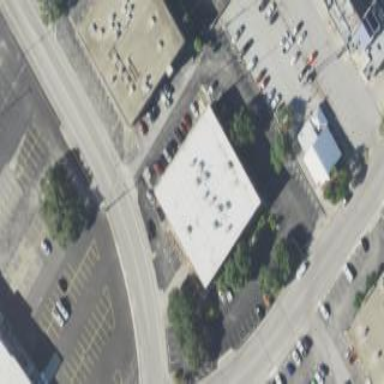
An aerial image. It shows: Retail building.